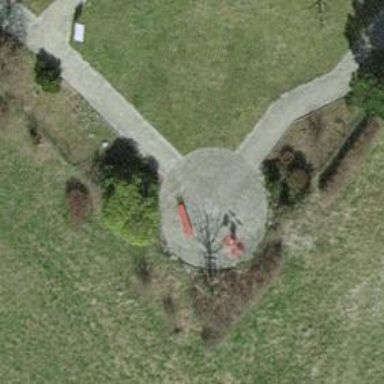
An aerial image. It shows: Bench.